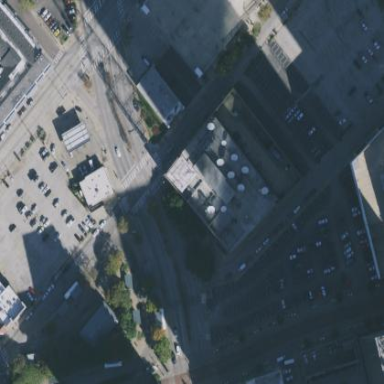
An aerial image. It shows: Commercial building serving as television studio.